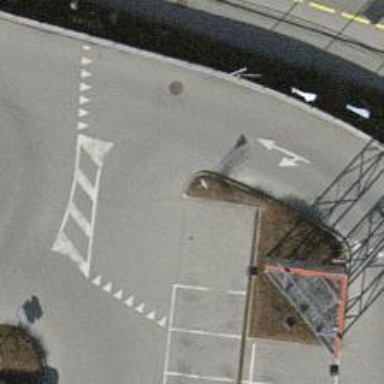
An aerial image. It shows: Trolley bay.